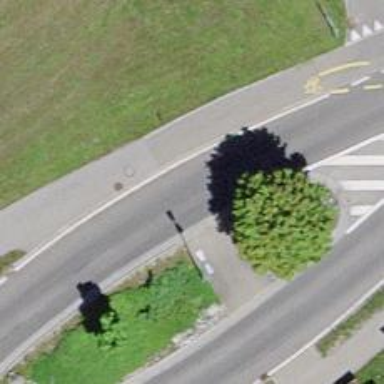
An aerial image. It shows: Unmarked crossing on the road.